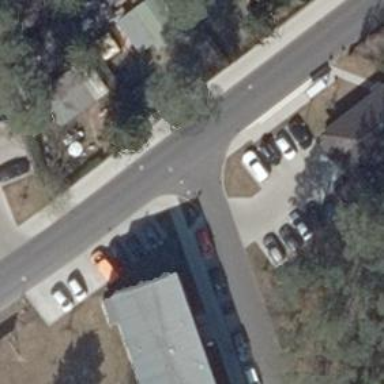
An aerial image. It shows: Sidewalk along the footway.